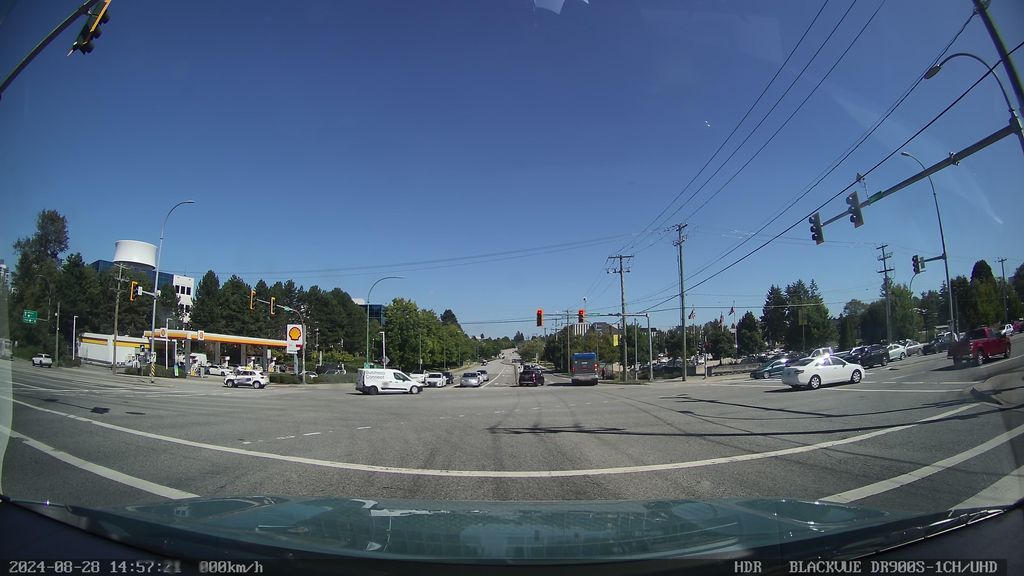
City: vancouver